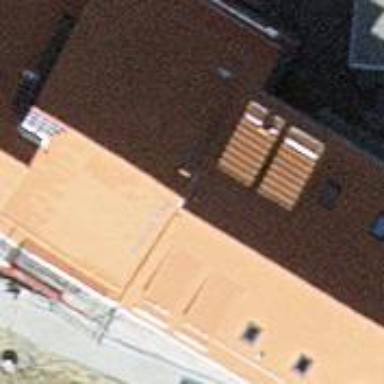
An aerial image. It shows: Terrace-style building with gabled roof.